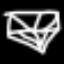
Label: diamond